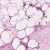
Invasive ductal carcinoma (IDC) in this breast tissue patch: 0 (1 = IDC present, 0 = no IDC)